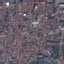
Land use / land cover class: Residential